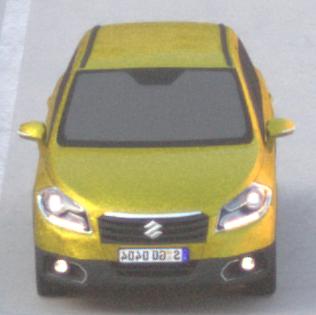
Make: Suzuki
Model: SX4 S-Cross 1.6
Detailed model: SX4 (II) S-Cross
Model produced from: 2013/10
Model produced until: 2015/08
Doors: 5
Color: yellow
Road condition: dry road
Daytime: sunrise or sunset
Contrast: low contrast